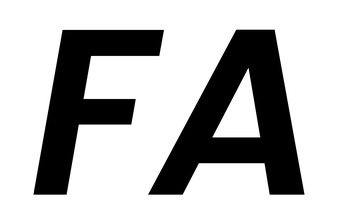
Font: Poppins-SemiBoldItalic